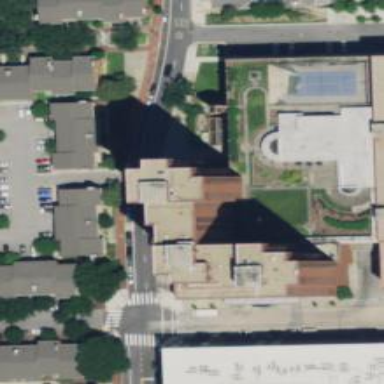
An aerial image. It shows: Part of building.